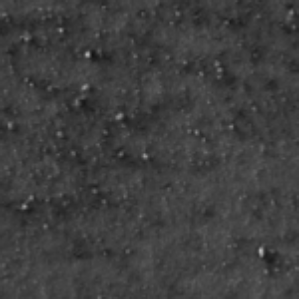
Label: frost